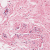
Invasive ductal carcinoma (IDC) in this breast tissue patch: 0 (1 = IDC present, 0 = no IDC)